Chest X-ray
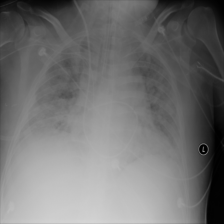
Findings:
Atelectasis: negative
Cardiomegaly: negative
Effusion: negative
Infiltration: negative
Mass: negative
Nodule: negative
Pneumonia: negative
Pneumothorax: negative
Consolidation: negative
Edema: negative
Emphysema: negative
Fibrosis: negative
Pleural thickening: negative
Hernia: negative